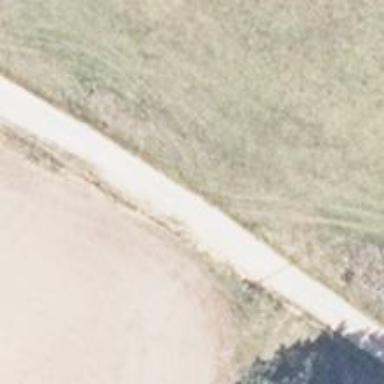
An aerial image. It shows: Track with ground surface of grade 3.